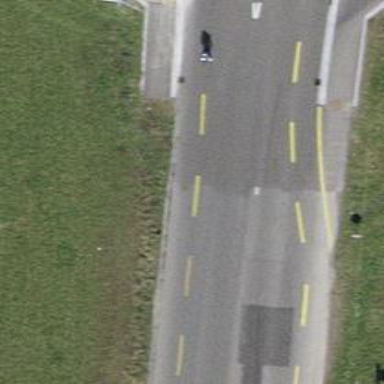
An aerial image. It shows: Secondary road with cycling lane on both sides. The surface of the road is asphalt.